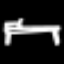
Label: bed